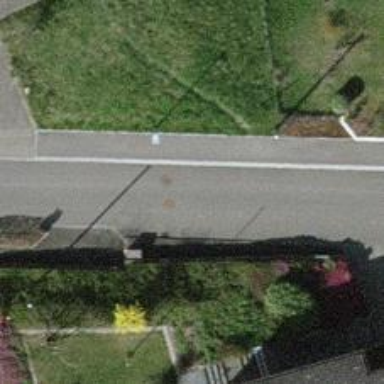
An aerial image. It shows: Residential road with asphalt surface and sidewalks on both sides.